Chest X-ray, AP view. Patient: 31 years old, sex M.
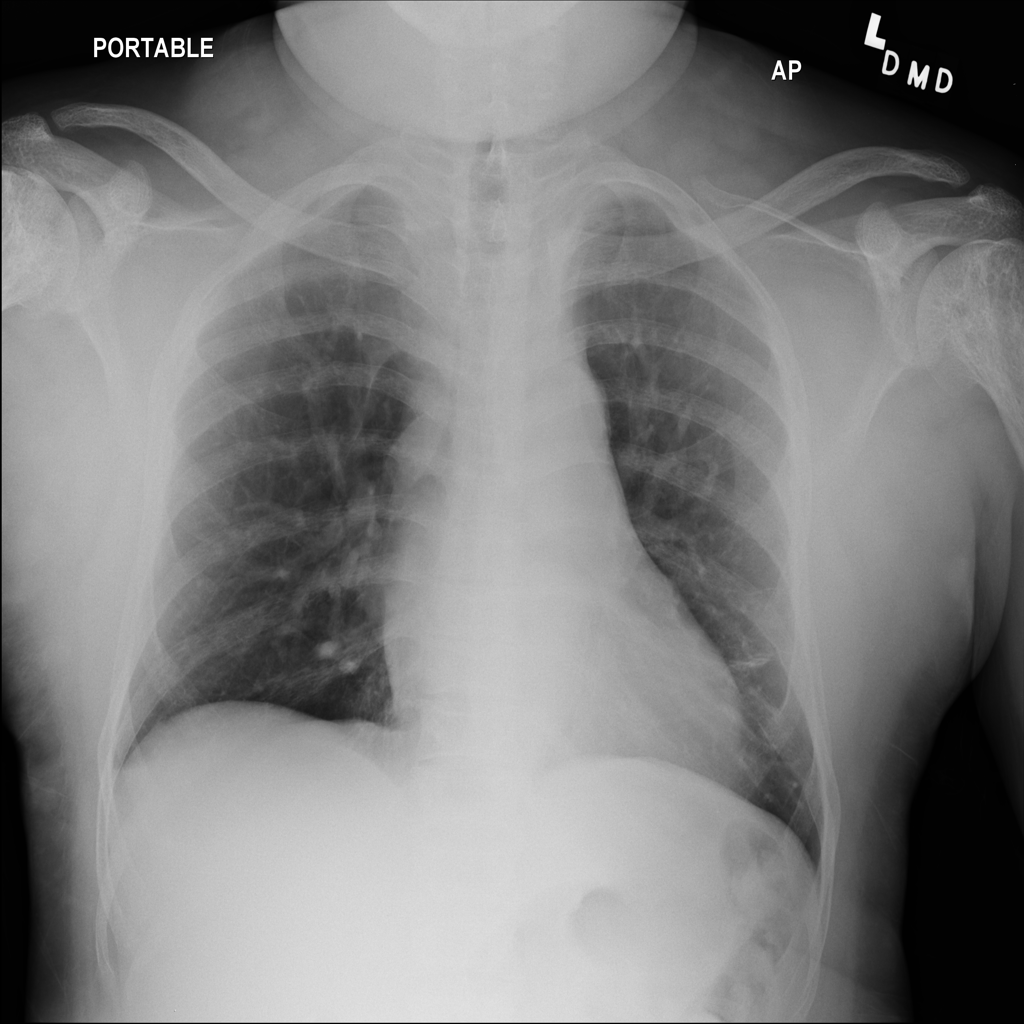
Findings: No Finding